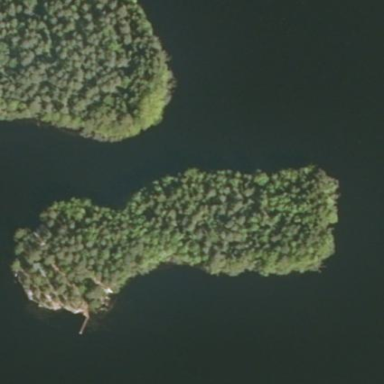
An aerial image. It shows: Image showing island.